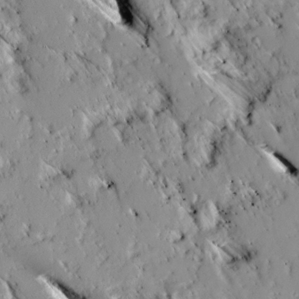
Label: non_frost